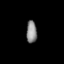
Tissue: lung
Cell type: Smooth muscle cells
Senescence score: 0.6545
Nuclear area (px): 229
Mean DAPI intensity: 137.057